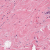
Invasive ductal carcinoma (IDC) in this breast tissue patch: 0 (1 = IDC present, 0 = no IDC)